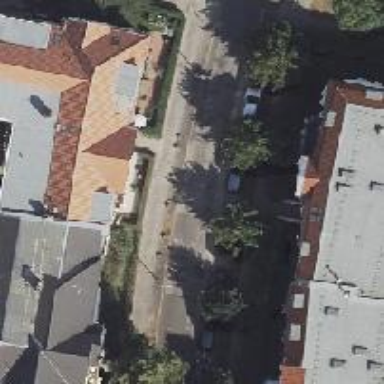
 with lane for parking on the right. The sidewalks have sett surface."